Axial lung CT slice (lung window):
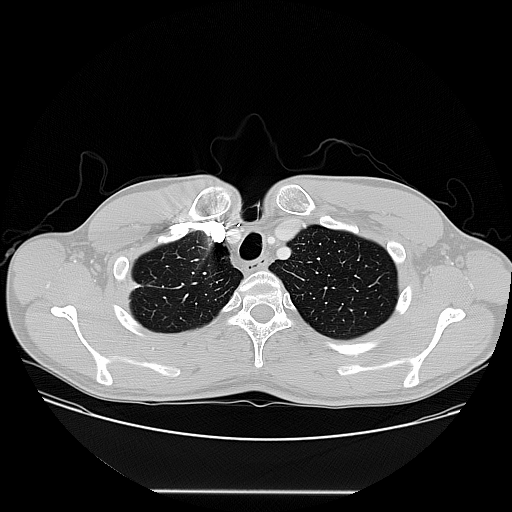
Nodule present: no